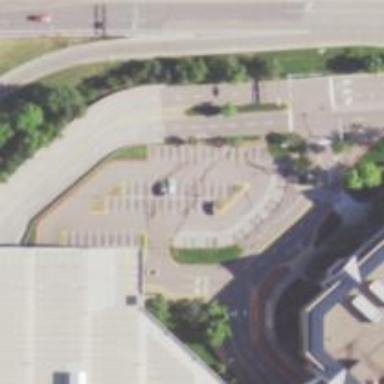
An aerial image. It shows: Parking space.